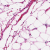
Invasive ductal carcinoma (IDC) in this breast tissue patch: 0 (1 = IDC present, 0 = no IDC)